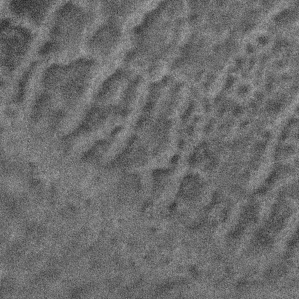
Label: frost